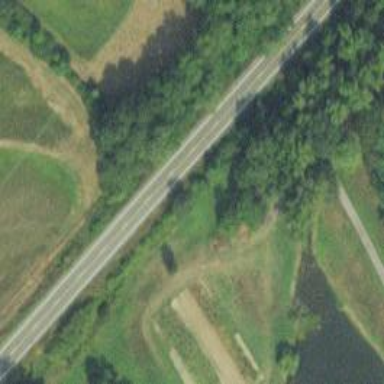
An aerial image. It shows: Culvert tunnel.